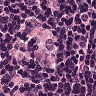
Metastatic tissue present: yes